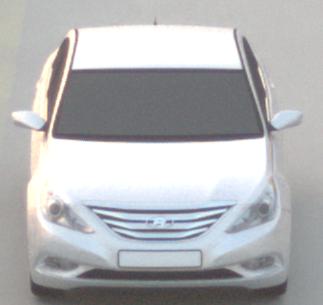
Make: Hyundai
Model: Sonata
Detailed model: Gen. 6 YF
Model produced from: 2009
Model produced until: 2016
Doors: 4
Color: white
Road condition: dry road
Daytime: dawn
Contrast: low contrast